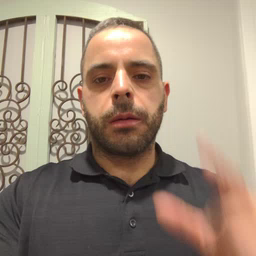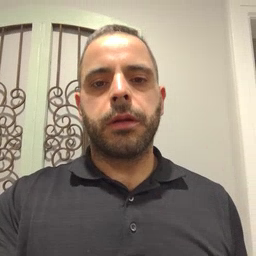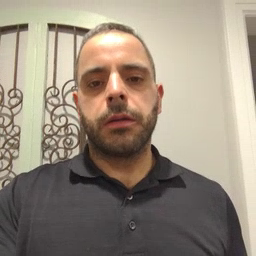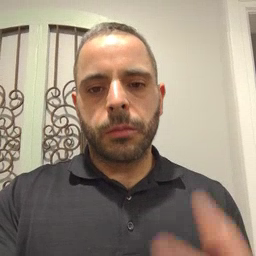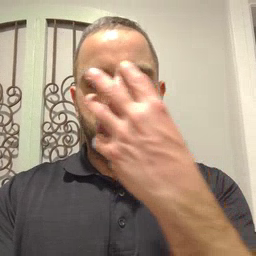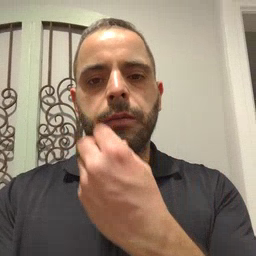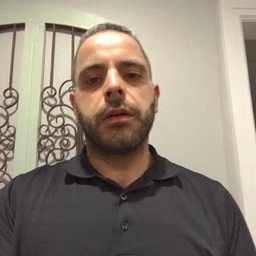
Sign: pretty